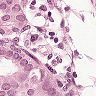
Metastatic tissue present: yes